Question: In the image below there is an area, which has an unknown (custom) class. That's not a Grid or a Table.

I need to be able:
- -
The problem is since that's not a common type element - I have no idea how to google this problem or solve it myself. So far the code is following:
'''
Process[] proc = Process.GetProcessesByName("programname");
AutomationElement window = AutomationElement.FromHandle(proc [0].MainWindowHandle);
PropertyCondition xEllist2 = new PropertyCondition(AutomationElement.ClassNameProperty, "CustomListClass", PropertyConditionFlags.IgnoreCase);
AutomationElement targetElement = window.FindFirst(TreeScope.Children, xEllist2);
'''
I've already tried to threat this Area as a textbox, as a grid, as a combobox, but nothing solved my problem so far. Does anybody have any advice how to grab data from this area and iterate through rows?
Actually, the header(column 1, column 2, column 3) and the "lower half" of this area are !!
Thanks to Wininspector I was able to dig more information regarding these control types:
- -
The code that I've showed earlier - retrieved the "List" element only, so here is the update:
'''
Process[] proc = Process.GetProcessesByName("programname");
AutomationElement window = AutomationElement.FromHandle(proc [0].MainWindowHandle);
//getting the header
PropertyCondition xEllist3 = new PropertyCondition(AutomationElement.ClassNameProperty, "CustomHeaderClass", PropertyConditionFlags.IgnoreCase);
AutomationElement headerEl = XElAE.FindFirst(TreeScope.Children, xEllist3);
//getting the list
PropertyCondition xEllist2 = new PropertyCondition(AutomationElement.ClassNameProperty, "CustomListClass", PropertyConditionFlags.IgnoreCase);
AutomationElement targetElement = window.FindFirst(TreeScope.Children, xEllist2);
'''
After giving it a further thought I've tried to get all column names:
'''
AutomationElementCollection headerLines = headerEl.FindAll(TreeScope.Children, new PropertyCondition(AutomationElement.ControlTypeProperty, ControlType.HeaderItem));
string headertest = headerLines[0].GetCurrentPropertyValue(AutomationElement.NameProperty) as string;
textBox2.AppendText("Header 1: " + headertest + Environment.NewLine);
'''
Unfortunately in debug mode element count in "headerLines" is 0 so the program throws an error.
Thanks to the answer below - I've installed Unmanaged UI Automation, which holds better possibilities than the default UIA. <URL>
How do you use the legacy pattern to grab data from unknown control-type?
'''
if((bool)datagrid.GetCurrentPropertyValue(AutomationElementIdentifiers.IsLegacyIAccessiblePatternAvailableProperty))
{
var pattern = ((LegacyIAccessiblePattern)datagrid.GetCurrentPattern(LegacyIAccessiblePattern.Pattern));
var state = pattern.Current.State;
}
'''
IUIAutoamtion approach (non-working as of now)
'''
_automation = new CUIAutomation();
cacheRequest = _automation.CreateCacheRequest();
cacheRequest.AddPattern(UiaConstants.UIA_LegacyIAccessiblePatternId);
cacheRequest.AddProperty(UiaConstants.UIA_LegacyIAccessibleNamePropertyId);
cacheRequest.TreeFilter = _automation.ContentViewCondition;
trueCondition = _automation.CreateTrueCondition();
Process[] ps = Process.GetProcessesByName("program");
IntPtr hwnd = ps[0].MainWindowHandle;
IUIAutomationElement elementMailAppWindow = _automation.ElementFromHandle(hwnd);
List<IntPtr> ls = new List<IntPtr>();
ls = GetChildWindows(hwnd);
foreach (var child in ls)
{
IUIAutomationElement iuiae = _automation.ElementFromHandle(child);
if (iuiae.CurrentClassName == "CustomListClass")
{
var outerArayOfStuff = iuiae.FindAllBuildCache(interop.UIAutomationCore.TreeScope.TreeScope_Children, trueCondition, cacheRequest.Clone());
var outerArayOfStuff2 = iuiae.FindAll(interop.UIAutomationCore.TreeScope.TreeScope_Children, trueCondition);
var countOuter = outerArayOfStuff.Length;
var countOuter2 = outerArayOfStuff2.Length;
var uiAutomationElement = outerArayOfStuff.GetElement(0); // error
var uiAutomationElement2 = outerArayOfStuff2.GetElement(0); // error
//...
//I've erased what's followed next because the code isn't working even now..
}
}
'''
The code was implemented thanks to this issue:
<URL>
As the result:
- - - -
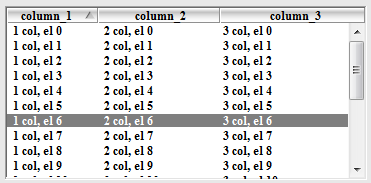
Answer: You might want to try using the core UI automation classes. It requires that you import the dll to use it in C#. Add this to your pre-build event (or do it just once, etc):
'''
"%PROGRAMFILES%\Microsoft SDKs\Windows\v7.0A\bin\tlbimp.exe" %windir%\system32\UIAutomationCore.dll /out:..\interop.UIAutomationCore.dll"
'''
You can then use the IUIAutomationLegacyIAccessiblePattern.
Get the constants that you need for the calls from:
C:\Program Files\Microsoft SDKs\Windows\v7.1\Include\UIAutomationClient.h
I am able to read Infragistics Ultragrids this way.
If that is too painful, try using MSAA. I used this project as a starting point with MSAA before converting to all UIA Core: <URL>
----- Edited on 6/25/12 ------
I would definitely say that finding the proper 'identifiers' is the most painful part of using the MS UIAutomation stuff. What has helped me very much is to create a simple form application that I can use as 'location recorder'. Essentially, all you need are two things:
- a way to hold focus even when you are off of your form's window <URL> using the x,y coordinates of where the mouse is. There is an implementation of this in the CUIAutomation class.
I use the CTRL button to tell my app to grab the mouse coordinates (System.Windows.Forms.Cursor.Position). I then get the element from the point and recursively get the element's parent until I reach the the desktop.
'''
var desktop = auto.GetRootElement();
var walker = GetRawTreeWalker();
while (true)
{
element = walker.GetParentElement(element);
if (auto.CompareElements(desktop, element) == 1){ break;}
}
'''
----- edit on 6/26/12 -----
Once you can recursively find automation identifiers and/or names, you can rather easily modify the code here: <URL> to be used with the Core UI Automation classes. This will allow you to build up a string as you recurse which can be used to identify a control nested in an application with an XPath style syntax.